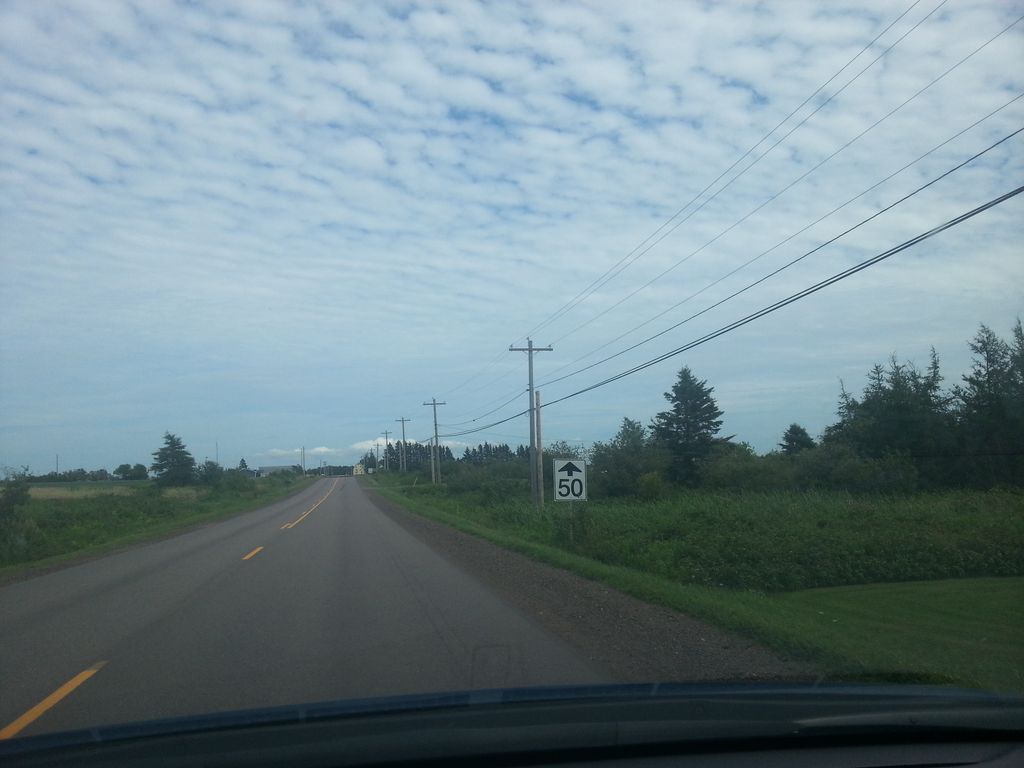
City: charlottetown